Interaction volume radius: 10 \u00c5
Interaction volume height: 15 \u00c5
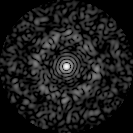
Disorder parameter: 0.8564